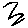
Label: zigzag